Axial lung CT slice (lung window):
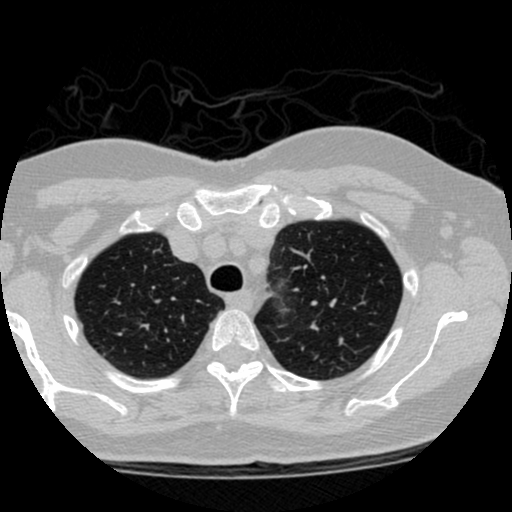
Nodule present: no